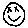
Label: smiley face